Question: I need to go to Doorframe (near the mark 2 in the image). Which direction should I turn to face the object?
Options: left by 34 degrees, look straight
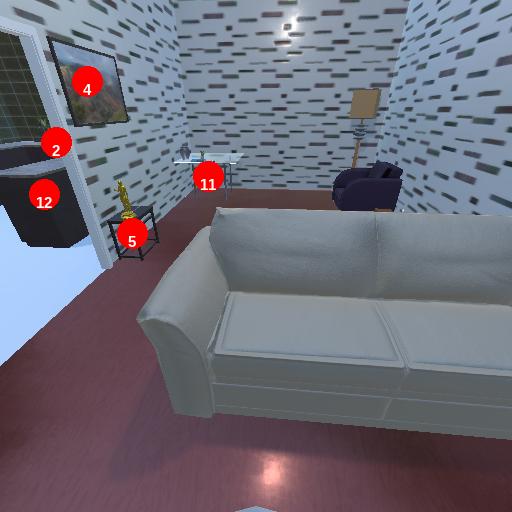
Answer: left by 34 degrees